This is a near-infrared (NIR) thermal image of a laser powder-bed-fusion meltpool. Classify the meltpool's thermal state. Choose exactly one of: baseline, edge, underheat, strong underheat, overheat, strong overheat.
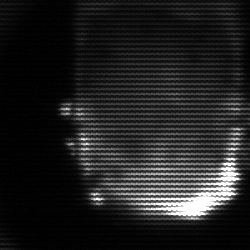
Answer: baseline